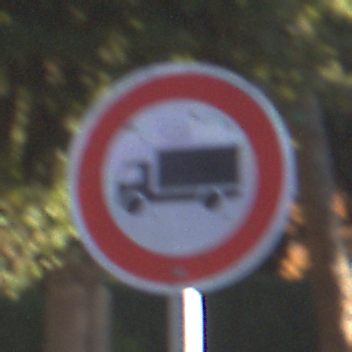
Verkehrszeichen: VerbotFuerKraftfahrzeugeUeberDreiKommaFuenfTonnen
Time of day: MorningAfternoon
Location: Outdoor (Suburban)
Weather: Clear
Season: NotSpecified
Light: Natural